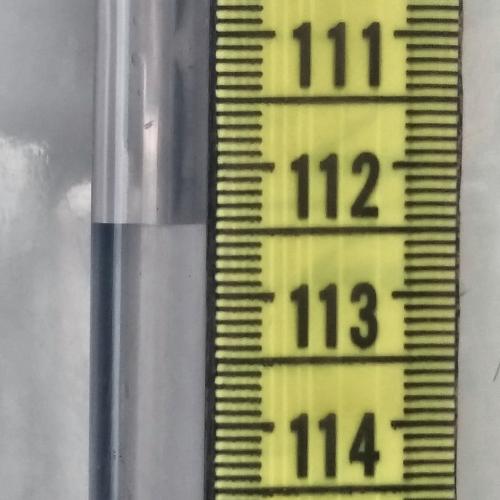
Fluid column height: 112.5 cm